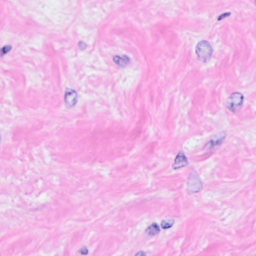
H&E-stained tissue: Breast